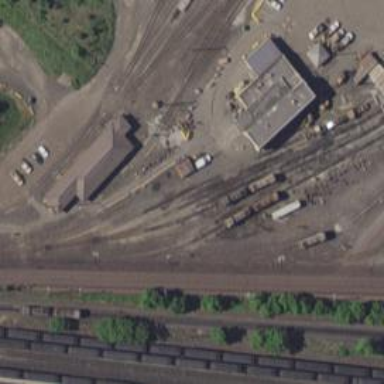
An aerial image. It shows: Railway spur service.